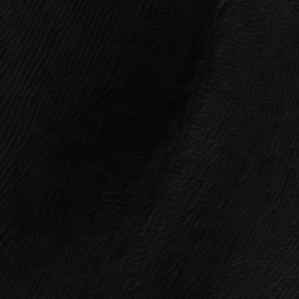
Label: frost